Aerial crown-view tile of a tropical tree (Barro Colorado Island, Panama), acquired 20241112:
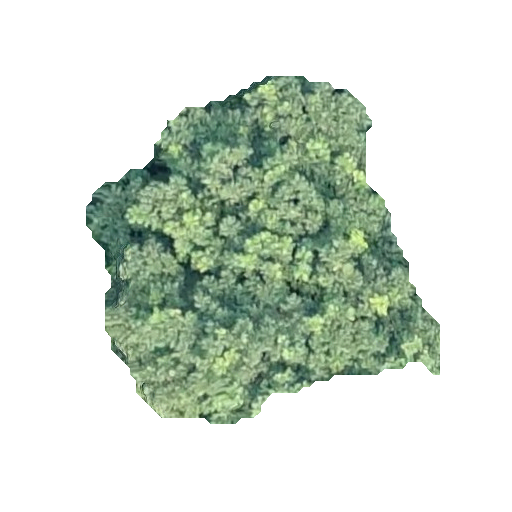
Species: Spondias radlkoferi
GBIF accepted scientific name: Spondias radlkoferi
Crown area: 129.057 m²